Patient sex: F
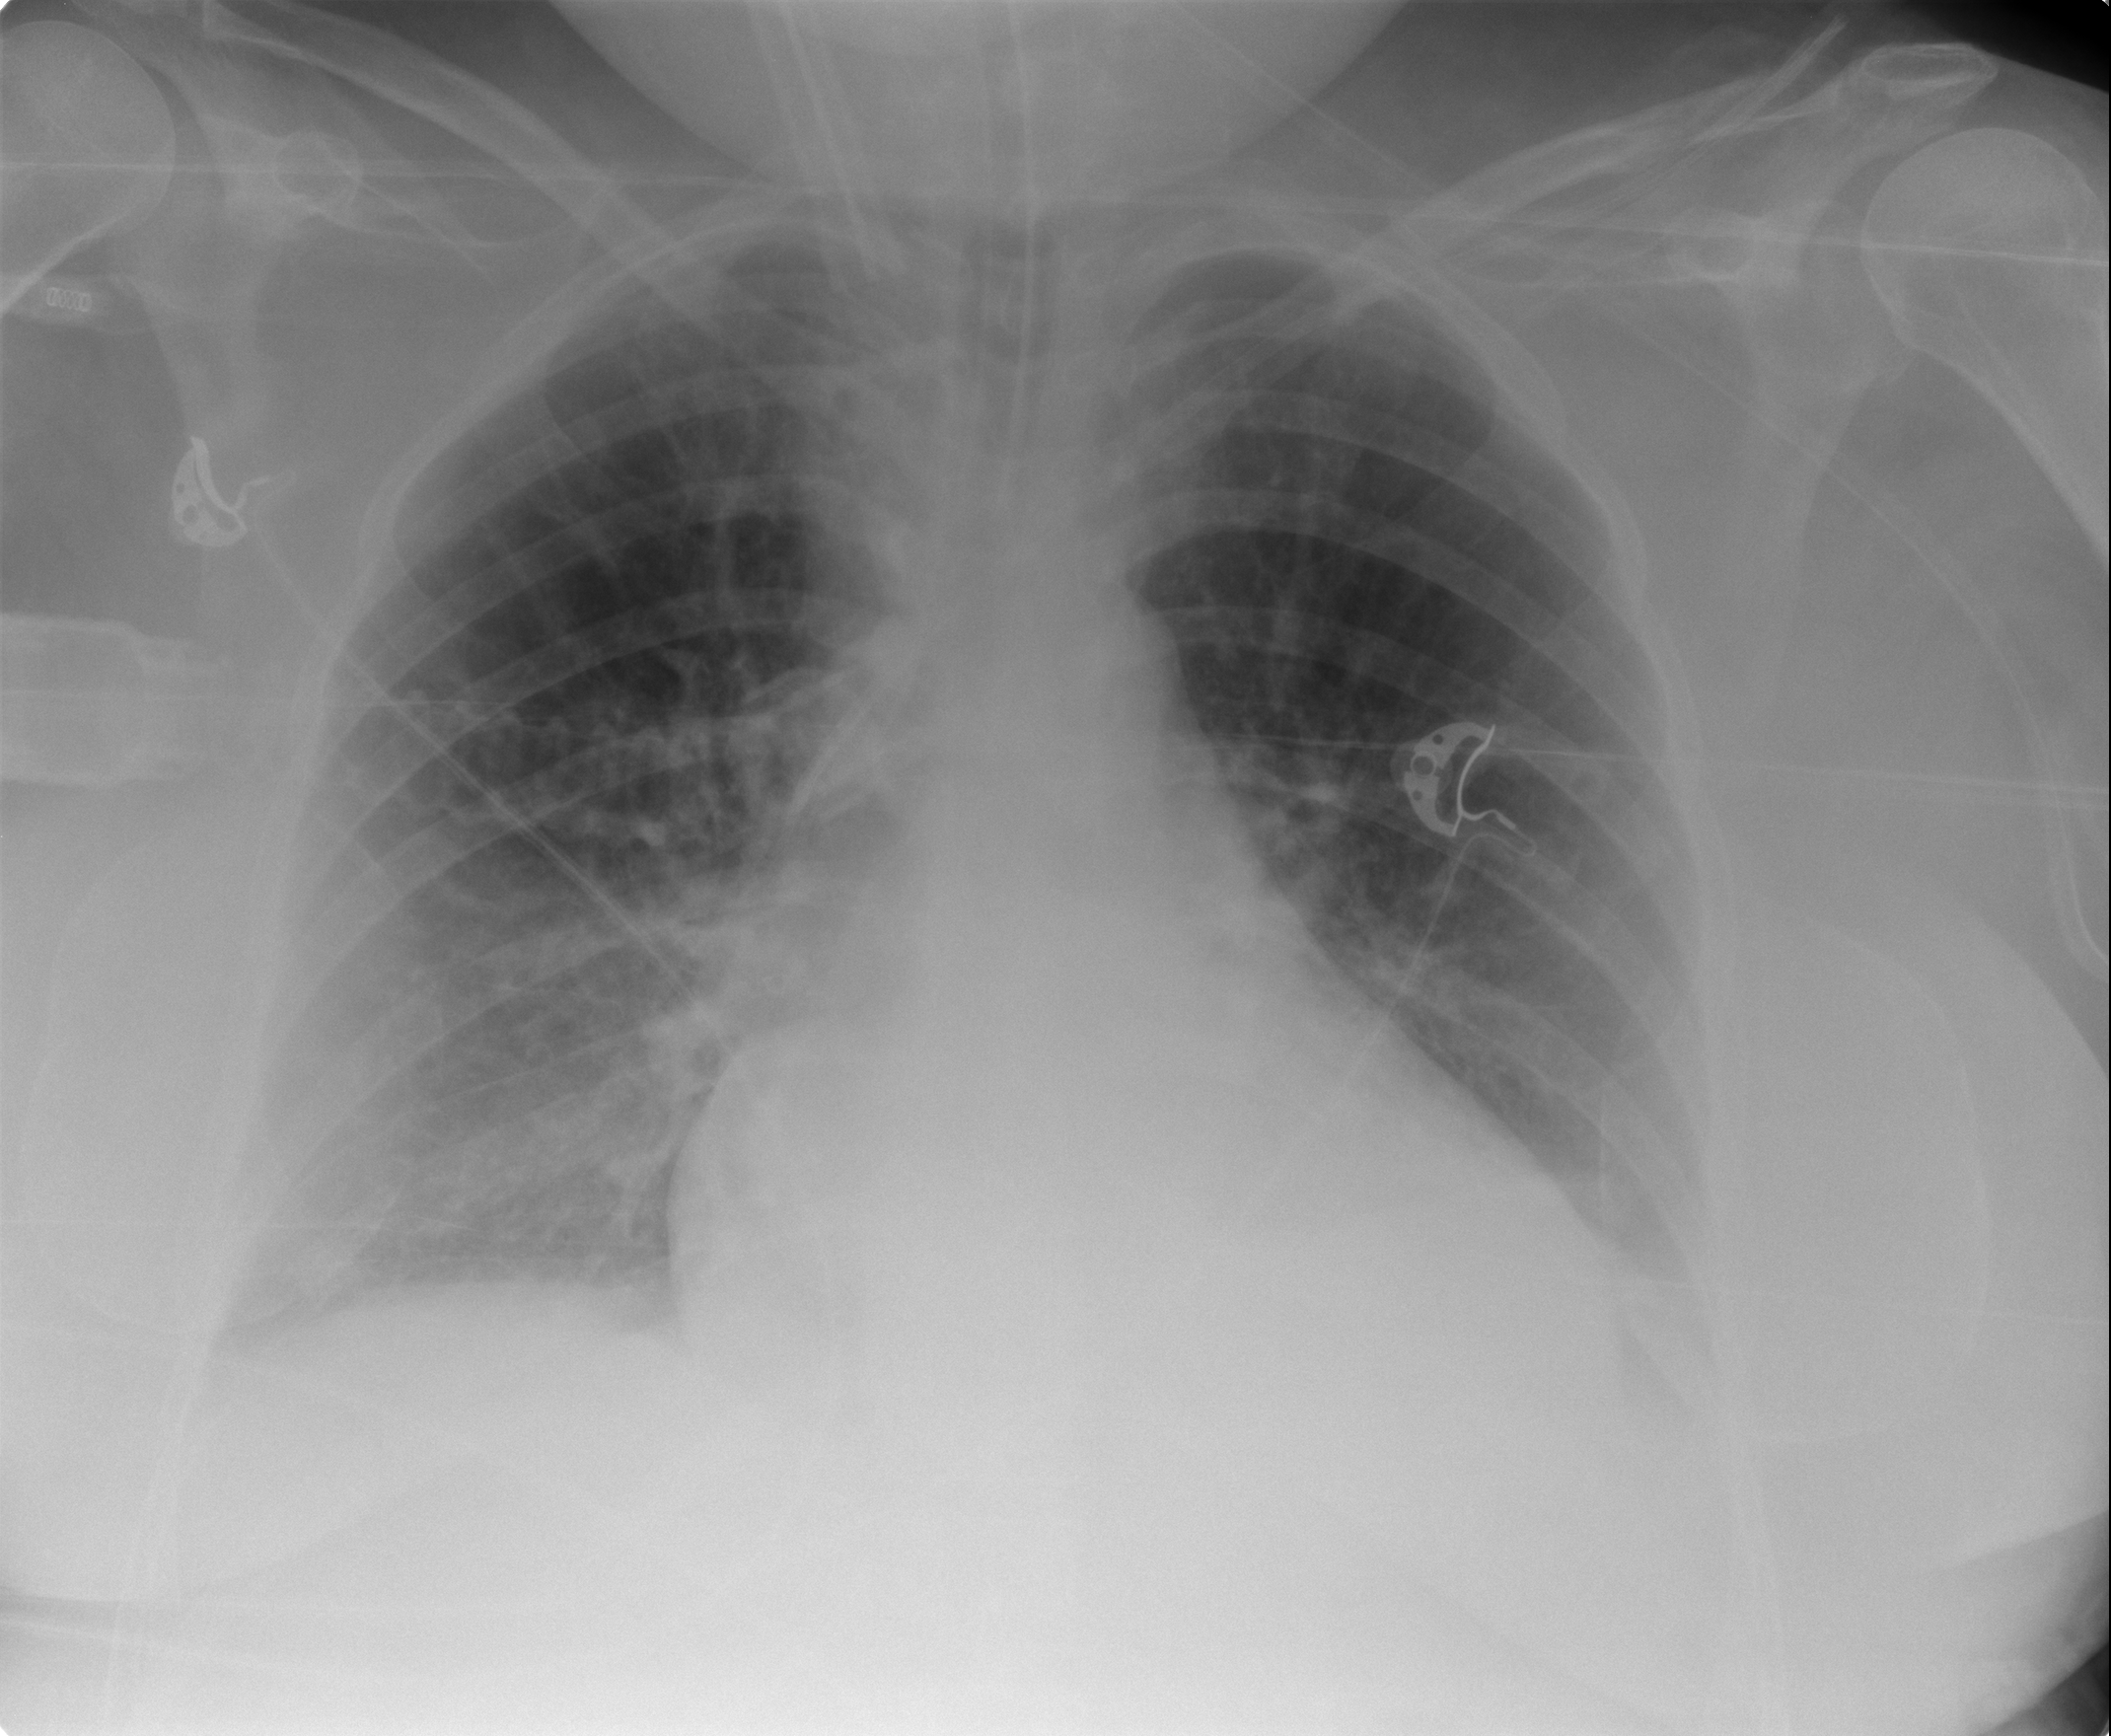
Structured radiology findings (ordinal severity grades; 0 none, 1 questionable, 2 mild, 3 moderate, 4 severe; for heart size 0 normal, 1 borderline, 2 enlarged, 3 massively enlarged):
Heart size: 2
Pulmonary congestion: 3
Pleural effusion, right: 0
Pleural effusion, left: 0
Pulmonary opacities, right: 0
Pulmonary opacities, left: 0
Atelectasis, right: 0
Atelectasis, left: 0